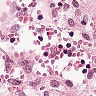
Metastatic tissue present: no